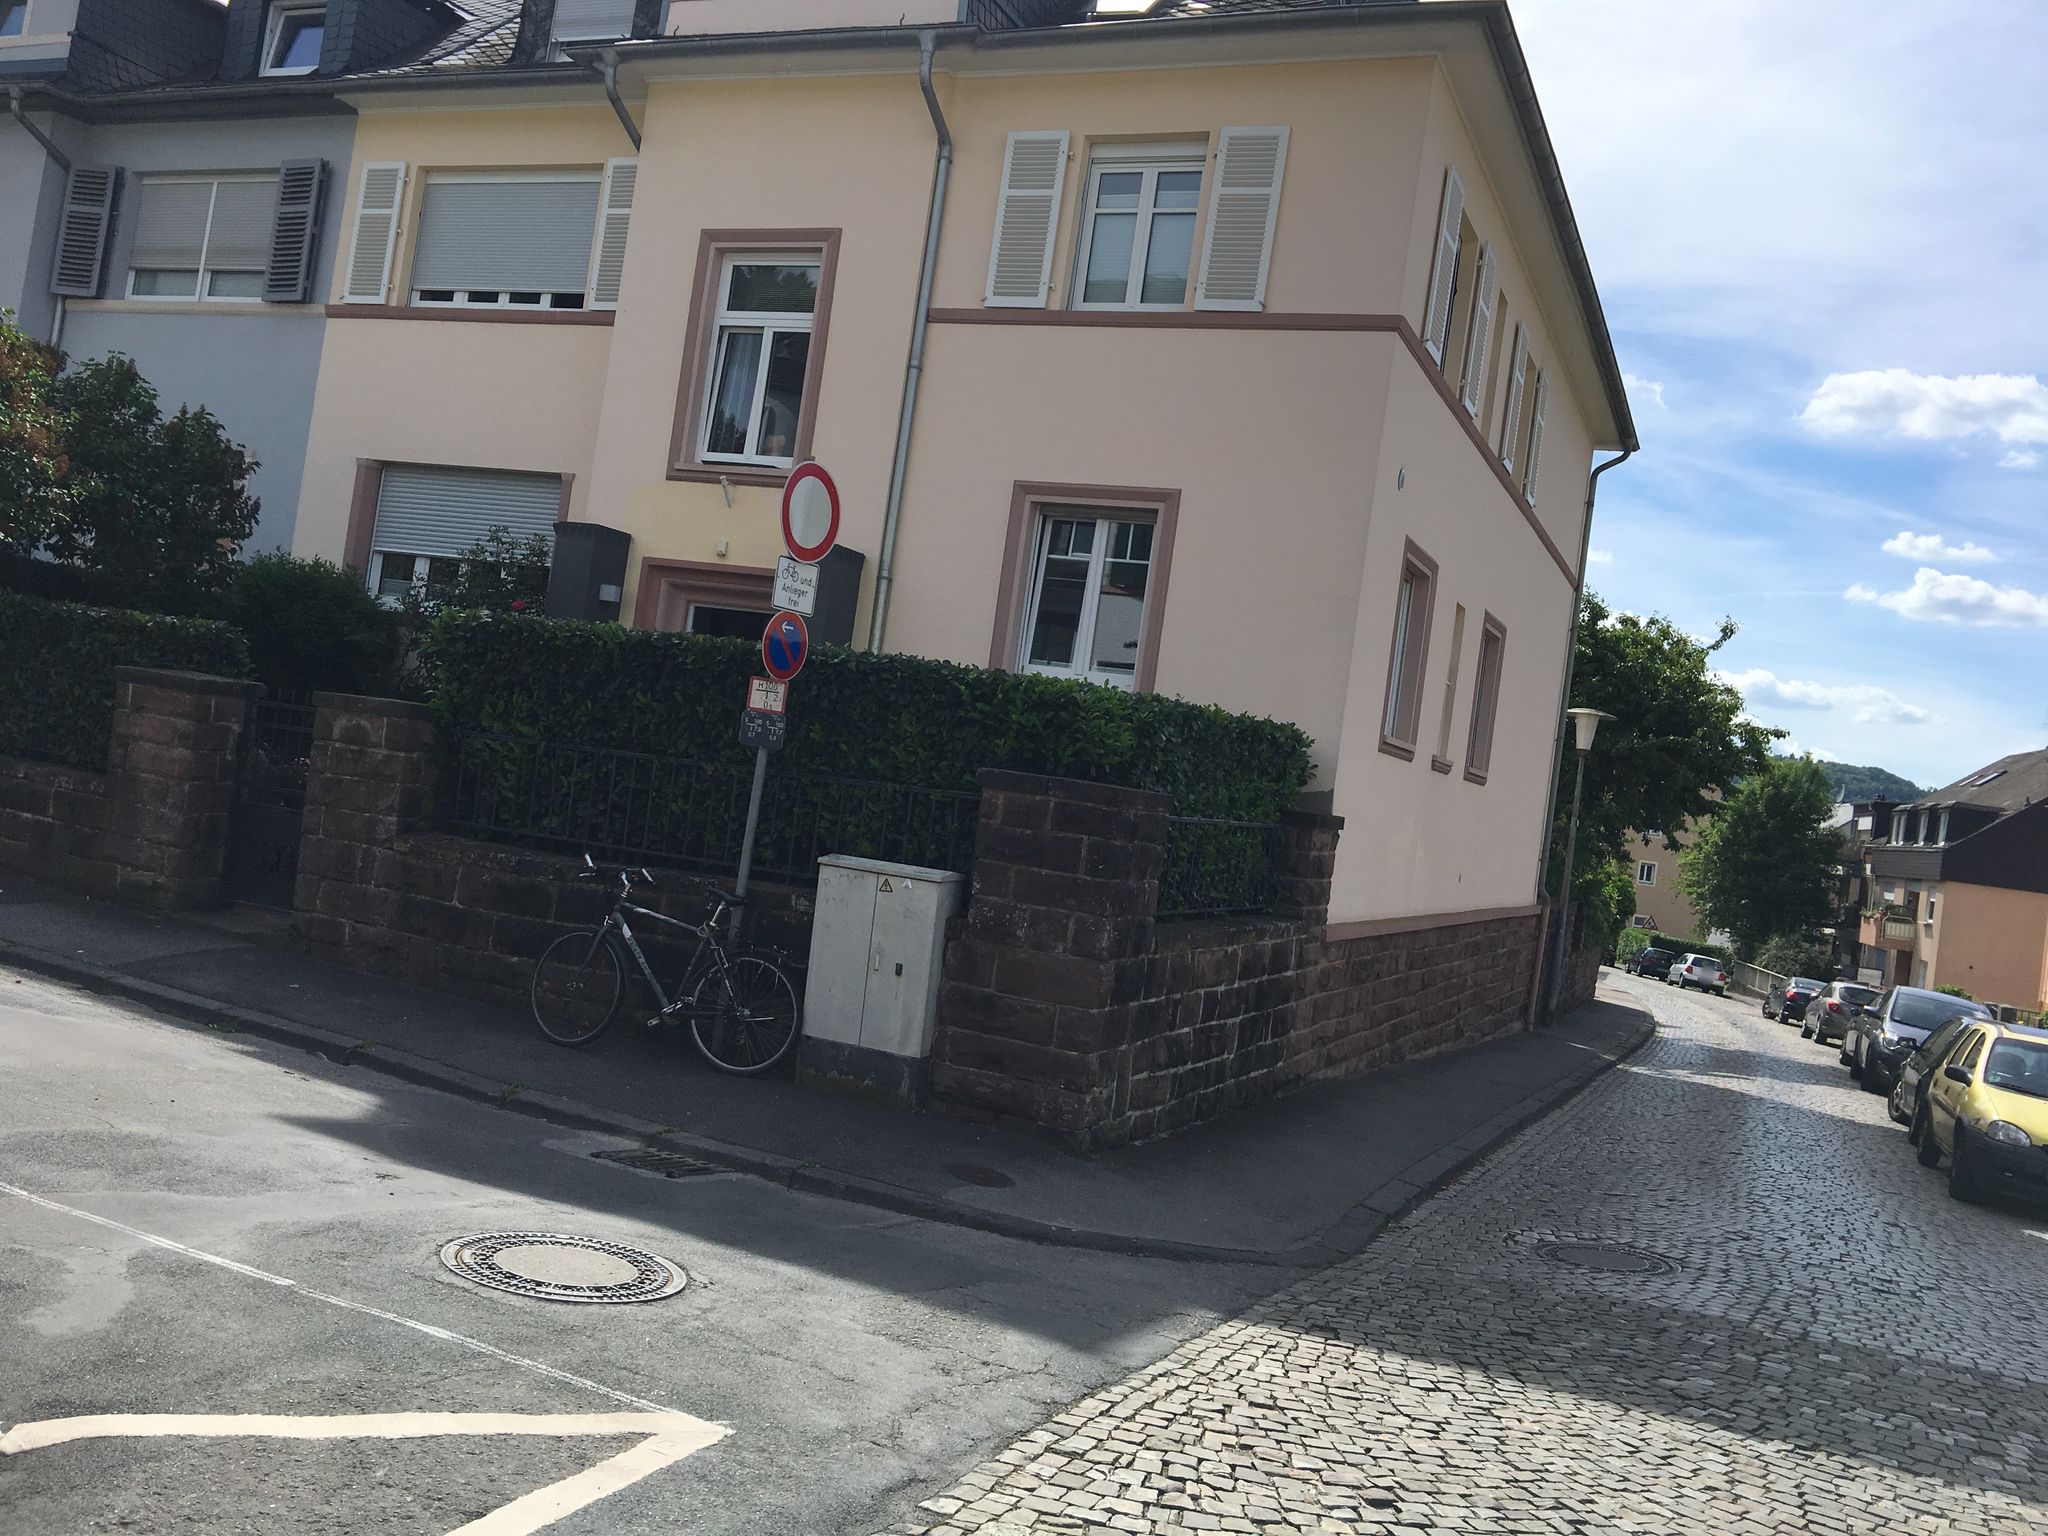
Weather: clear
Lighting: day
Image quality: good
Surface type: walking surface
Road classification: footway, residential, service
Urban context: urban centre
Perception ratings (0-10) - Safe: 4.11, Lively: 9.4, Beautiful: 9.06, Boring: 5.72, Depressing: 1.06, Wealthy: 9.36